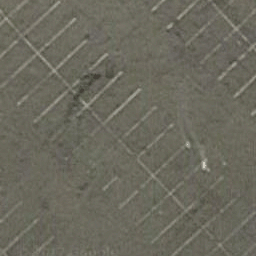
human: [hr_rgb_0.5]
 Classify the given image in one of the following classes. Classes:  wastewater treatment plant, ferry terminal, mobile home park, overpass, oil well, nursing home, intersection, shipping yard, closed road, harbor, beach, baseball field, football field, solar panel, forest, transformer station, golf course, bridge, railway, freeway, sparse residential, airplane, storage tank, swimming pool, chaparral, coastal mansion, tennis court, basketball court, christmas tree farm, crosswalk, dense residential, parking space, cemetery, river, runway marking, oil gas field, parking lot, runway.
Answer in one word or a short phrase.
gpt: parking space